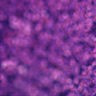
Metastatic tissue present: yes